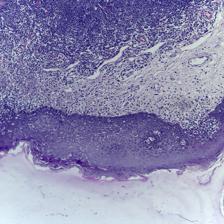
Diagnosis: Normal